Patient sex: F
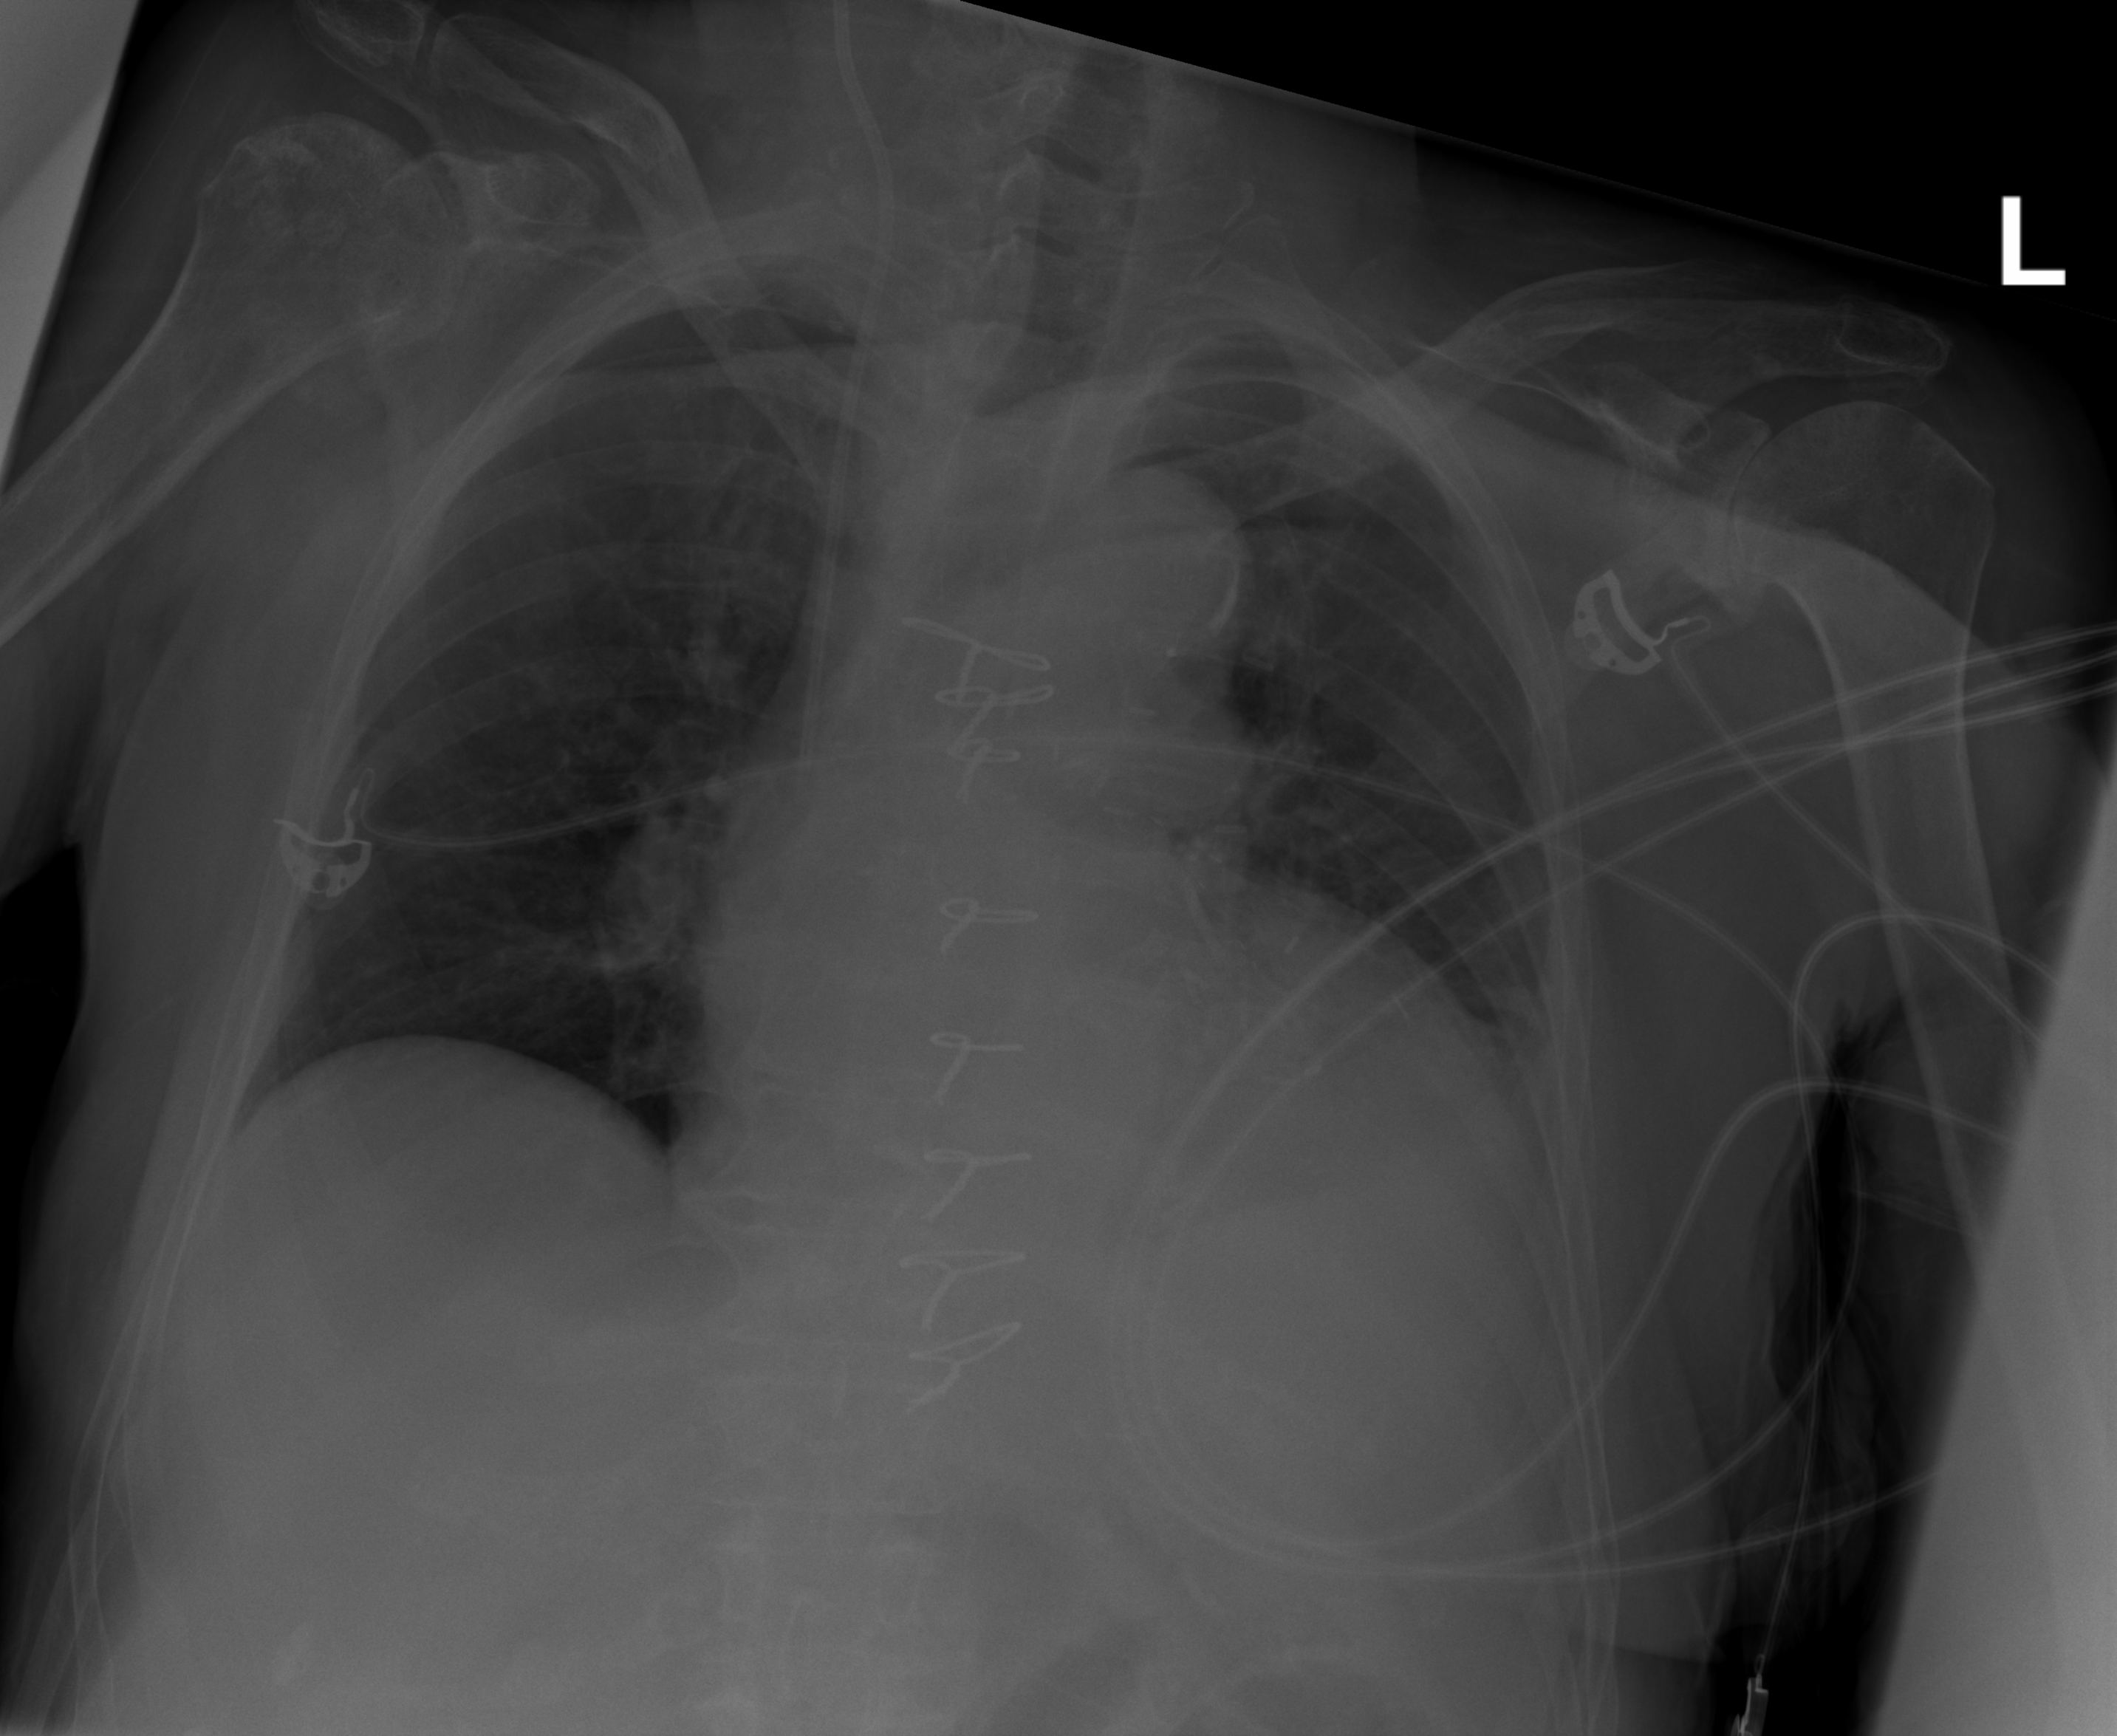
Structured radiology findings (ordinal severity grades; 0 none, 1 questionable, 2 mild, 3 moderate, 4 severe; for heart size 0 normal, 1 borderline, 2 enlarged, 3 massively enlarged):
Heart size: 2
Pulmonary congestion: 0
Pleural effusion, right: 0
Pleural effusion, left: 2
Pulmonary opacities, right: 0
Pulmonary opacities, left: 0
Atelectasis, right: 0
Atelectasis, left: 2